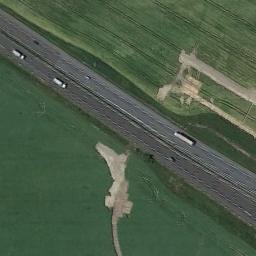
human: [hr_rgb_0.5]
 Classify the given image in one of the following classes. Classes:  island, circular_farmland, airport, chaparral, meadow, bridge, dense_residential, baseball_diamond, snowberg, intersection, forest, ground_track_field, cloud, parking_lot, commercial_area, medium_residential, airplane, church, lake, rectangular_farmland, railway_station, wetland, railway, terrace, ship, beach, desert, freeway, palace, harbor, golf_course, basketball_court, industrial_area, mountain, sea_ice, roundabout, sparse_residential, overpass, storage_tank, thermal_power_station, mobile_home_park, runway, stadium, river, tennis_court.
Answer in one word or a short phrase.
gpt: freeway